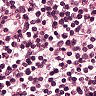
Metastatic tissue present: no